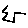
Label: zigzag